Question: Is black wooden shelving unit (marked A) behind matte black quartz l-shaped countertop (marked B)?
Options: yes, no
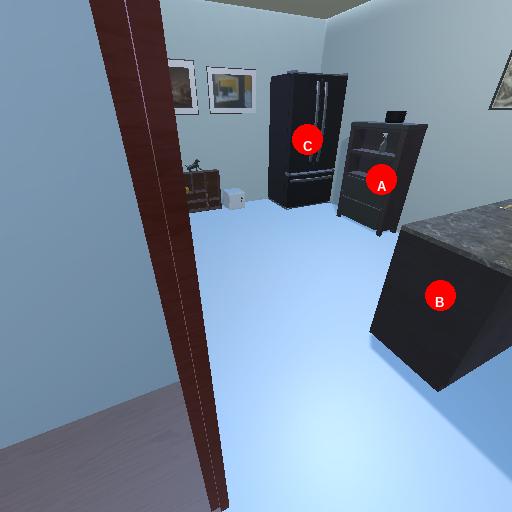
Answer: yes